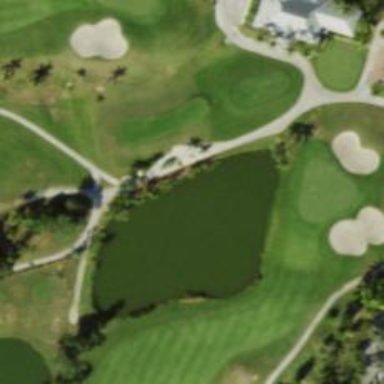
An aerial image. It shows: Path for golf carts.